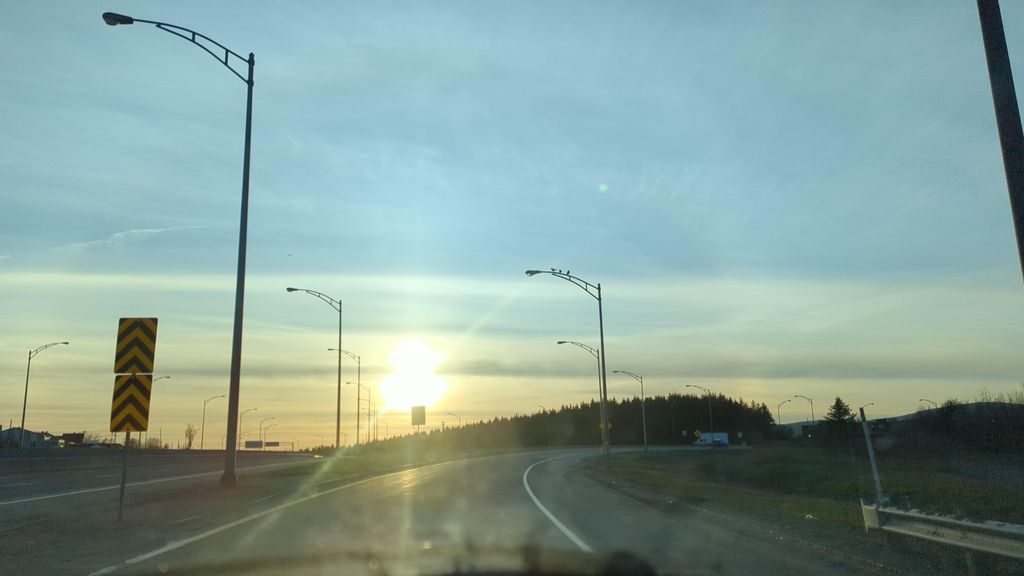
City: quebec_city